Question: Inside the images.xcassets folder of my project (which started as an empty ios application), I add a new 'AppIcon'thingamajig and then added icons for all the app sizes. When I launched the app a few times on my iPhone (not the simulator) it didn't show the app icon that it should have. I'm sure the xcassets folder is working correctly-- for example, I have other images in that folder that I'm accessing from my application (as tab bar icons, for example), so I'm wondering if there's something special I have to do when starting from an empty application to make the AppIcon template work.
Just so you're sure that I've added the icons to AppIcons...

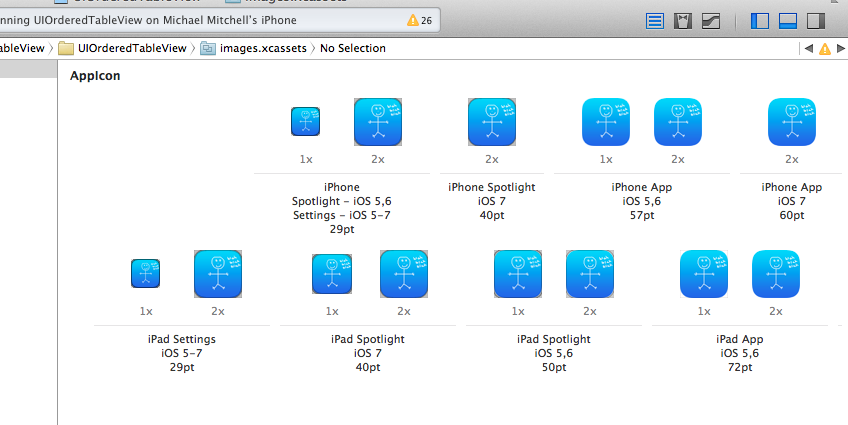
Answer: '''
BrainLikeADullPencil today i wanted to set APP ICON,LAUNCH SCREEN and SPOTLIGHT FOR MY PROJECT.I did this very easily through the following things
1.Click your PROJECT(It is in Navigator Area-left side)
2.If you click that you can see PROJECT and TARGET in the Editor Area(It is in the middle exactly between Navigator Area(left side) and UTILITY Area(right side))
3.You should click your ProjectName in TARGETS
4.Then you can see the GENERAL,CAPABILITIES,INFO,BUILD SETTINGS,BUILD PHASES,BUILD RULES.
5.Click GENERAL whare you can get IDENTITY,DEPLOY INFO,APP ICONS,LAUNCH IMAGES and LINKED FRAMEWORKS AND LIBRARIES
6.Then choose App Icon where you can see the options(Iphone retina,Iphone normal) for icons(KIND,DIMENSIONS,RESOURCE).
7.Click right side icon of small size folder.If you click that DROP DOWN BOX appears.
8.In DROP DOWN BOX "select an iphone non retina and prior app icon" appears.
Below inside the box your project app icons showing image that what u have copied and have in a particular folder if you have icons into GROUP FOLDER in your project bundle.
9.If you have not had that icons, choose ADD OTHER below the drop down box and once you click it asks the icons where you have there(in which part-whether it is documents,desktop or anything)fix that size or edit that icon in pariticular size(what you want) or according to the iphone retina or ipad retina.
10.Finally select the size of icon what you want and it automatically(size-29,57,114,140...) appears in the RESOURCE.
IF YOU CAN FOLLOW ABOVE THESE THINGS YOU CAN EASILY FIX IT.TRY THIS ONE.WHEN YOU RUN YOUR PROJECT IN DEVICE IT SHOWS YOUR APP ICON AUTOMATICALLY(1024*1024).
'''